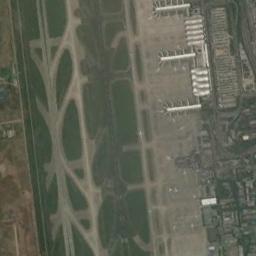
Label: airport